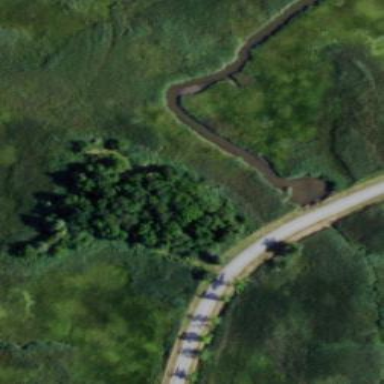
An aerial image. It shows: Swamp in wetland area.